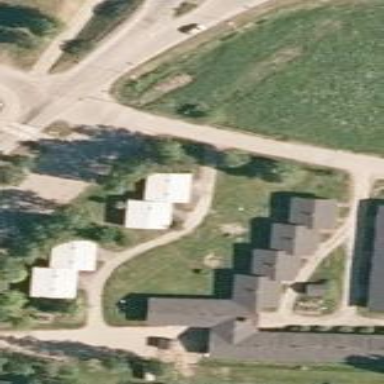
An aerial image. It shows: Terrace building.